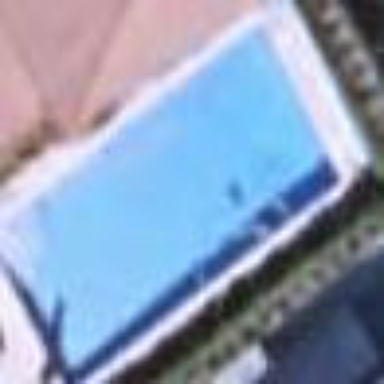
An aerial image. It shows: Swimming pool located in leisure land.